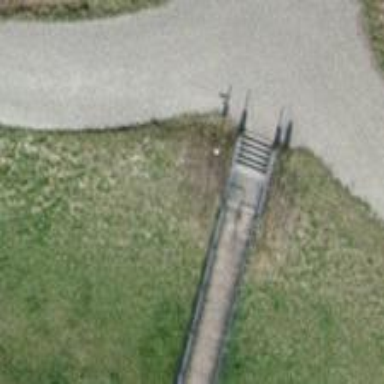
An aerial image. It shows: Set of steps on the road.